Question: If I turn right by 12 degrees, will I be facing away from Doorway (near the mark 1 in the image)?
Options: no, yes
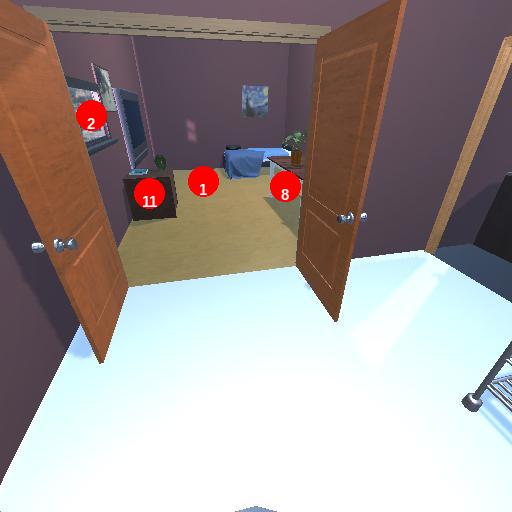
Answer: no